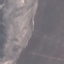
Label: HerbaceousVegetation